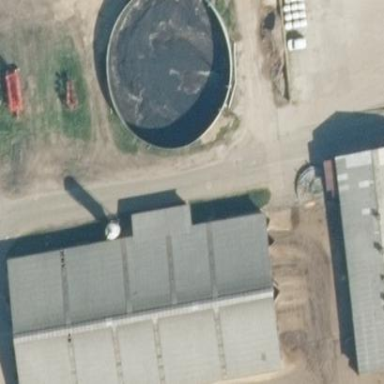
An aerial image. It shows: Storage tank that is man-made.